Interaction volume radius: 10 \u00c5
Interaction volume height: 25 \u00c5
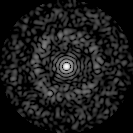
Disorder parameter: 0.812